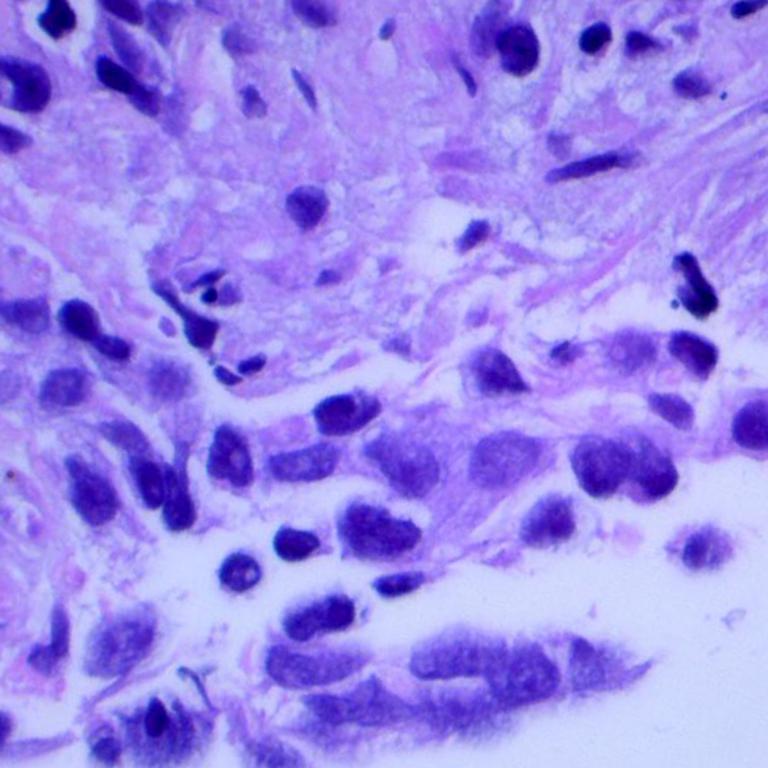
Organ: lung
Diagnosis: adenocarcinomas